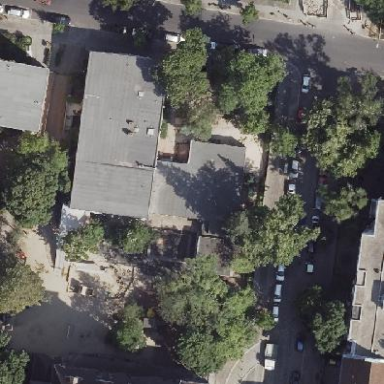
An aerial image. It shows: Kindergarten building.